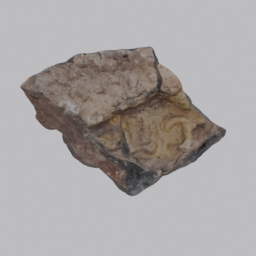
Label: architecture